Question: This is an illustration of a part of my DOM:

I want to trigger an effect on div with class 'des' (which is in an odd 'div') on click event of 'div' with class 'but' (which is in the previous even 'div')
How can I select 'des' from 'but'?
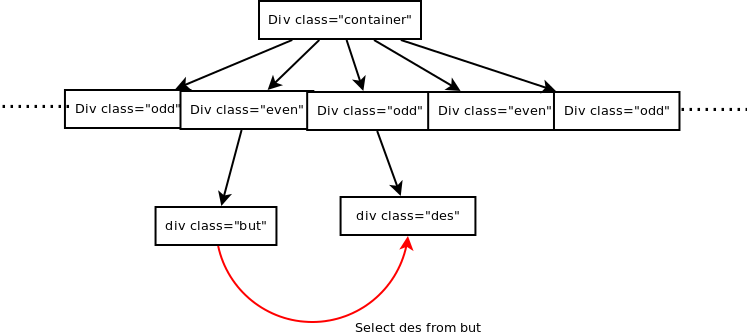
Answer: Trivially, if 'this' is the clicked '.but' element:
'''
$(this).parent().next().children('.des')
'''
This does assume that there are no other elements in the way, i.e. that the '.even' and '.odd' elements are immediate siblings, and that '.but' and '.des' are immediately children of their respective '.even' and '.odd' ancestors.
Less efficiently, but guaranteed to work with any arbitrary number of additional (non-matching) elements in the tree would be:
'''
$(this).closest('.even').nextAll('.odd').first().find('.des')
'''